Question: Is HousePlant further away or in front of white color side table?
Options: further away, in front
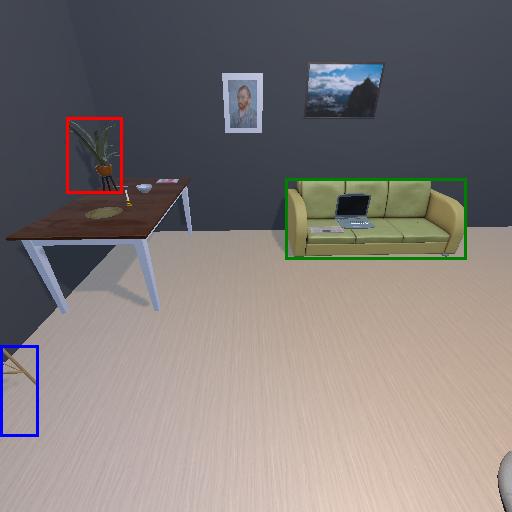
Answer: further away